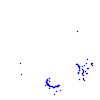
Particle: kaon